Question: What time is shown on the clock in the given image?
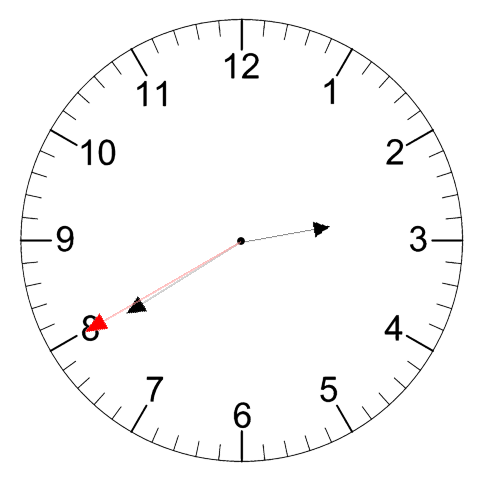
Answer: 02:39:40